Question: I have used the documentation provided by google. All is well but the contents of fragments overlap each other when switched by tabs.
Here is the code.
Main Activity
'''
public class login_register extends ActionBarActivity {
@Override
protected void onCreate(Bundle savedInstanceState) {
super.onCreate(savedInstanceState);
ActionBar actionBar = getSupportActionBar();
actionBar.setNavigationMode(ActionBar.NAVIGATION_MODE_TABS);
setContentView(R.layout.login_register);
getSupportActionBar().setBackgroundDrawable(new ColorDrawable(Color.parseColor("#009688")));
ActionBar.Tab loginTab = actionBar.newTab().setIcon(R.drawable.icon);
ActionBar.Tab RegisterTab = actionBar.newTab().setIcon(R.drawable.icon);
RegisterTab.setText("Register");
loginTab.setText("Login");
RegisterTab.setTabListener(new TabListener<register>(this, "register", register.class));
loginTab.setTabListener(new TabListener<login>(this, "login", login.class));
actionBar.addTab(loginTab);
actionBar.addTab(RegisterTab);
}
public class TabListener<T extends Fragment> implements ActionBar.TabListener {
private Fragment mFragment;
private final Activity mActivity;
private final String mTag;
private final Class<T> mClass;
public TabListener(Activity activity, String tag, Class<T> clz) {
mActivity = activity;
mTag = tag;
mClass = clz;
}
public void onTabSelected(ActionBar.Tab tab, FragmentTransaction ft) {
mFragment = getSupportFragmentManager().findFragmentByTag(mTag);
if (mFragment == null) {
mFragment = Fragment.instantiate(mActivity, mClass.getName());
ft.add(android.R.id.content, mFragment, mTag);
} else {
ft.attach(mFragment);
}
}
public void onTabUnselected(ActionBar.Tab tab, FragmentTransaction ft) {
mFragment = getSupportFragmentManager().findFragmentByTag(mTag);
if (mFragment == null ) {
ft.detach(mFragment);
}
}
public void onTabReselected(ActionBar.Tab tab, FragmentTransaction ft) {
// User selected the already selected tab. Usually do nothing.
}
}
}
'''
Here is the one of the fragments.
'''
public class login extends Fragment {
TextView txt;
@Override
public View onCreateView(LayoutInflater inflater, ViewGroup container, Bundle savedInstanceState) {
View rootView = inflater.inflate(R.layout.login, container, false);
return rootView;
}
}
'''
I do not know what I am doing wrong. Any help please.
Edit
Here is the picture

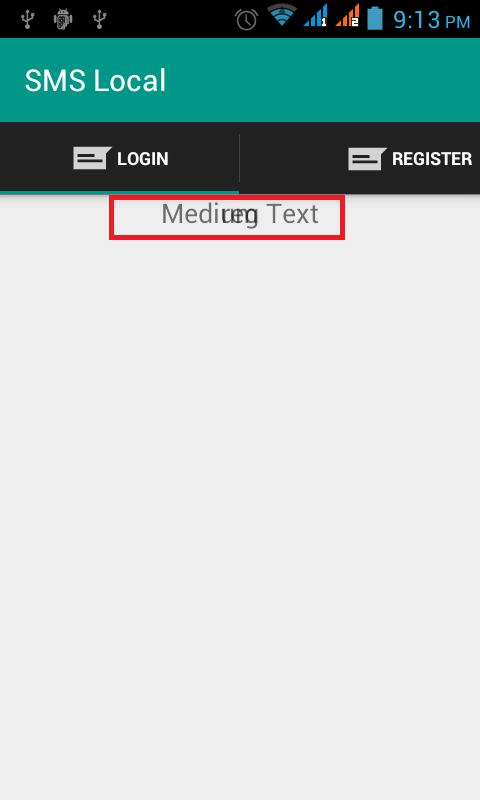
Answer: Your problem is here:
'''
public void onTabSelected(ActionBar.Tab tab, FragmentTransaction ft) {
mFragment = getSupportFragmentManager().findFragmentByTag(mTag);
if (mFragment == null) {
mFragment = Fragment.instantiate(mActivity, mClass.getName());
ft.add(android.R.id.content, mFragment, mTag);
} else {
ft.attach(mFragment);
}
}
'''
'fragmentTransaction.add(...)' will add the supplied fragment to the view on top of anything that's already there. You want to replace the existing one instead:
'''
ft.replace(android.R.id.content, mFragment, mTag);
'''